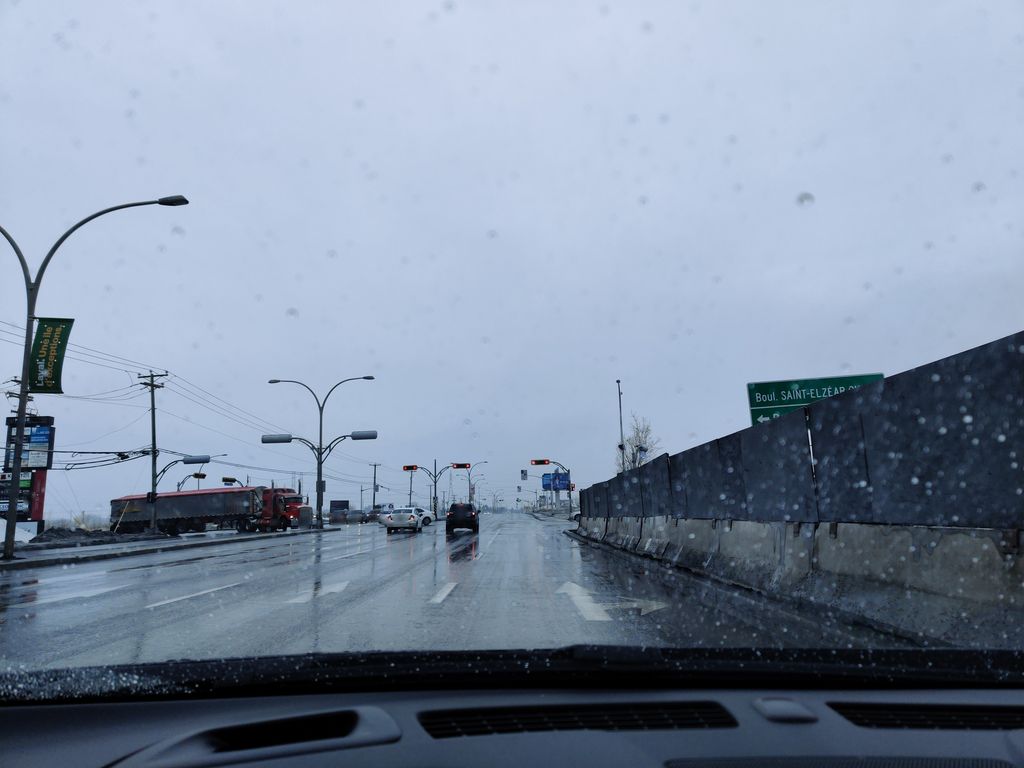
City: montreal